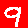
Digit: 9